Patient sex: M
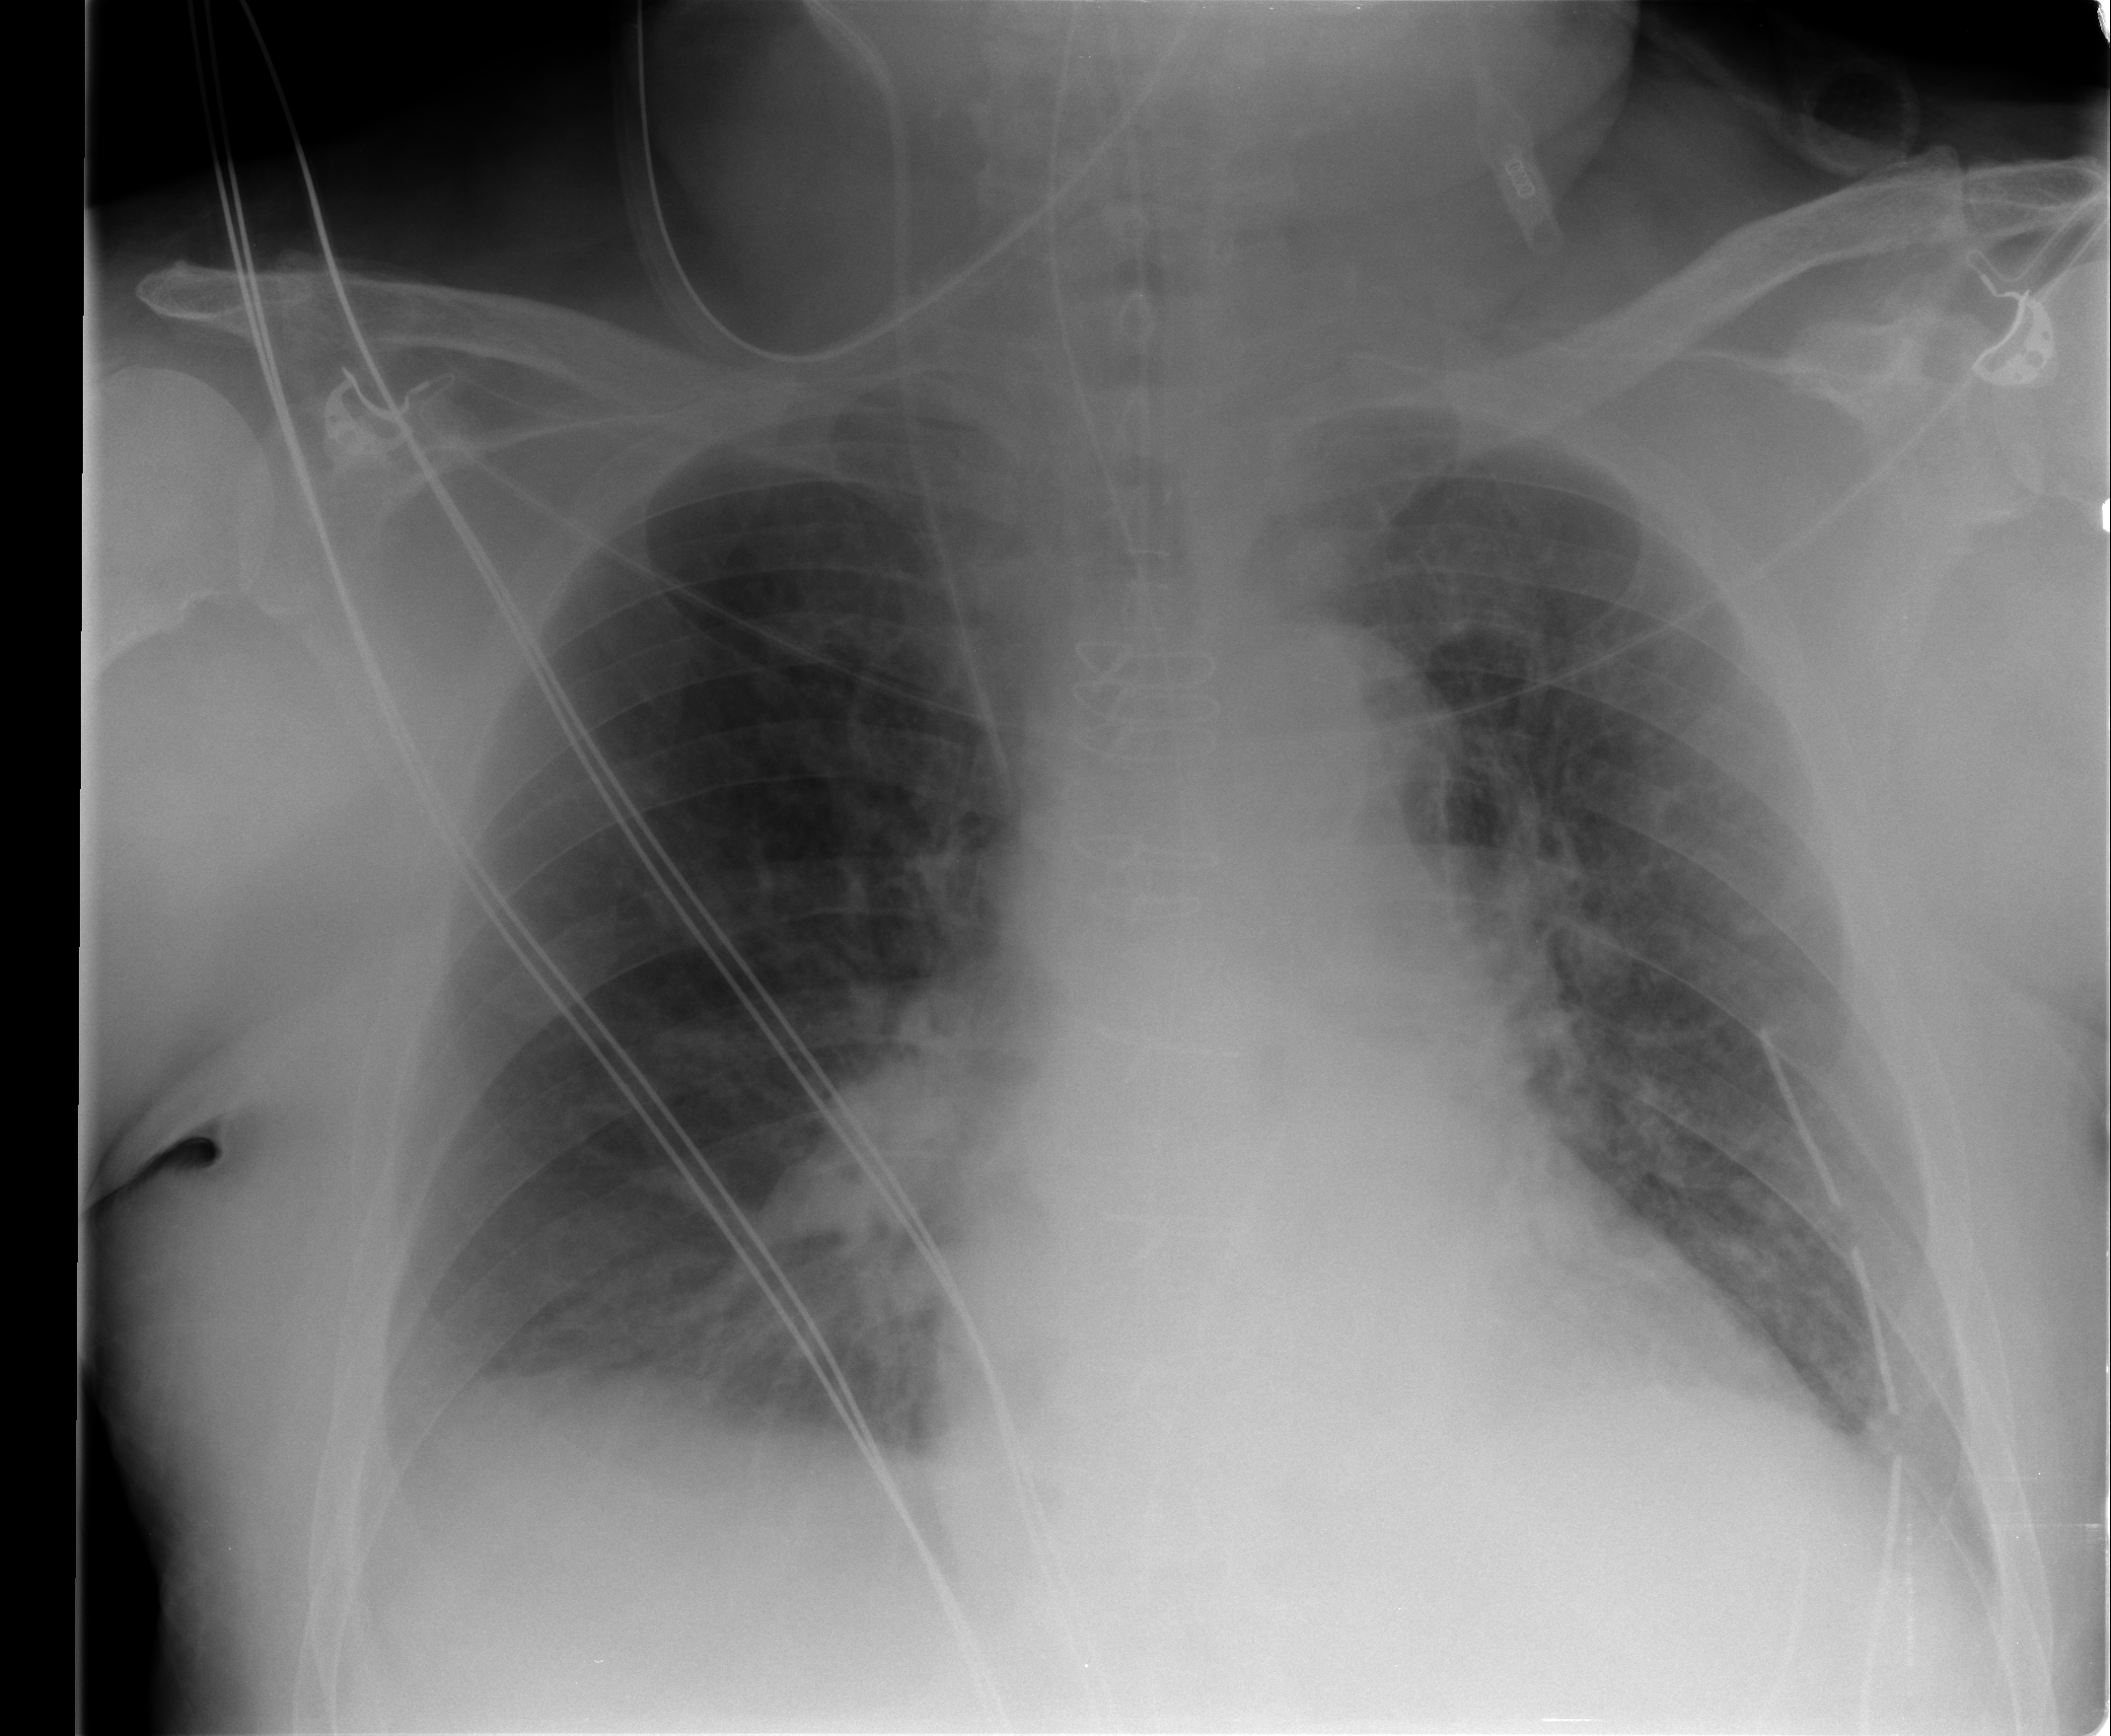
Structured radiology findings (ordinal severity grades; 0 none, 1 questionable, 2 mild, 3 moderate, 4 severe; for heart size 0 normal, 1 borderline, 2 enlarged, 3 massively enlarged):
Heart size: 2
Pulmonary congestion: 2
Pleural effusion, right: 1
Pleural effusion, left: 0
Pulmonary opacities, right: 0
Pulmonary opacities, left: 0
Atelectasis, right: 2
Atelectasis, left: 2